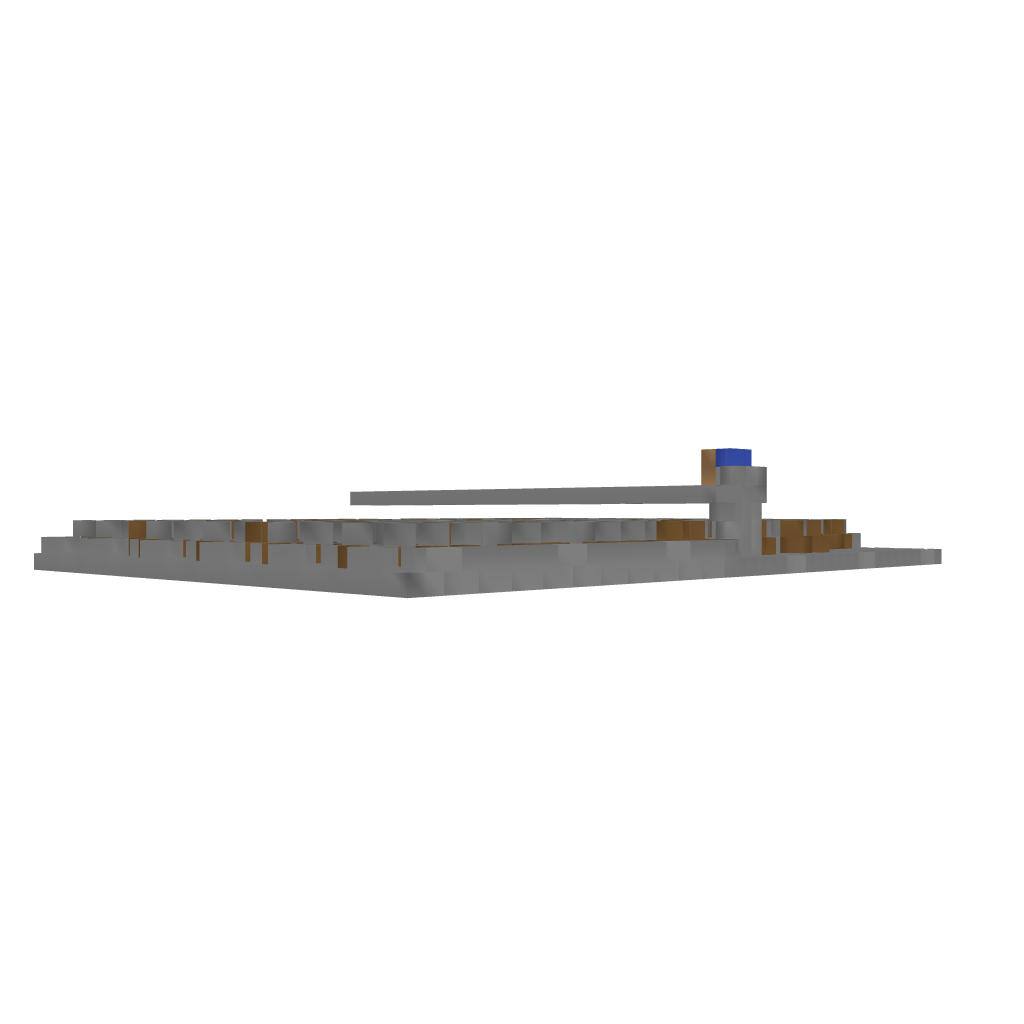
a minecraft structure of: Minecraft Super mario underwater theme song bad low quality